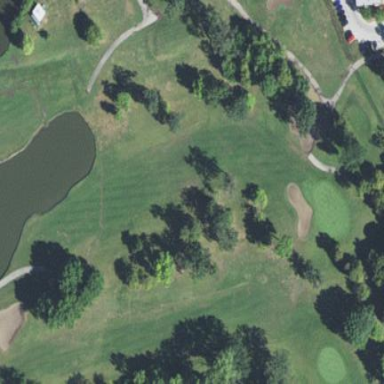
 part of golf course fairway. It is used for the sport of golf."